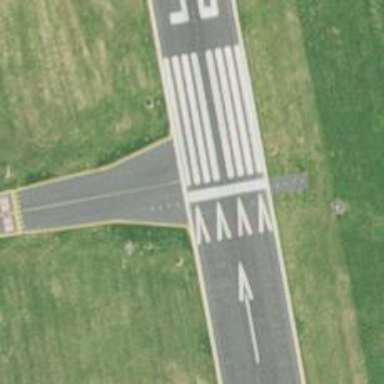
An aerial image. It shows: Image of taxiway at airport.